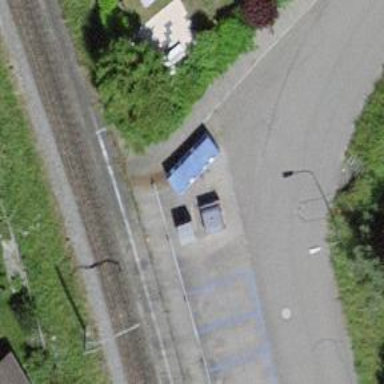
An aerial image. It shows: Recycling container at amenity designated for recycling.